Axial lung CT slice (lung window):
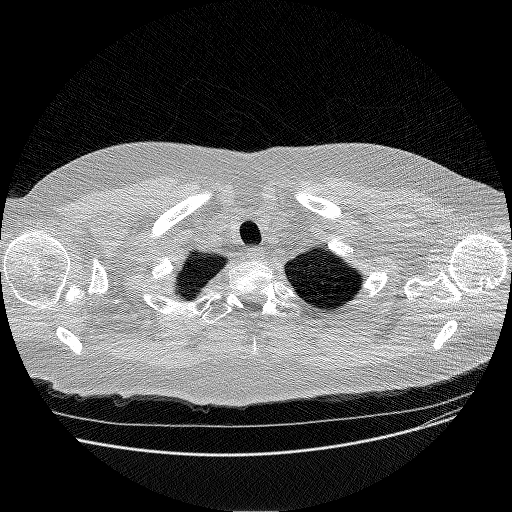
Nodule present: no